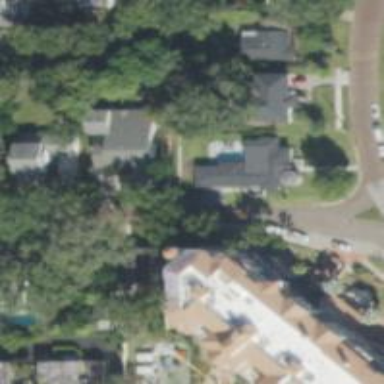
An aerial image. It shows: Residential road with sidewalk on the left side.